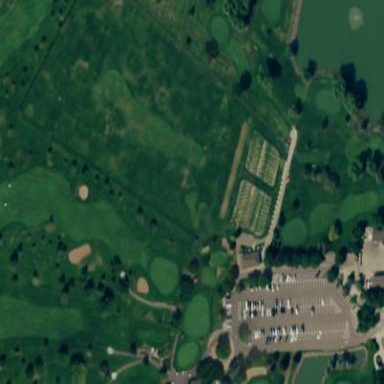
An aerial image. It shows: Grassy area designated as driving range for golf.